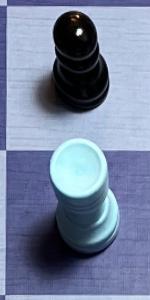
Label: Rook_White